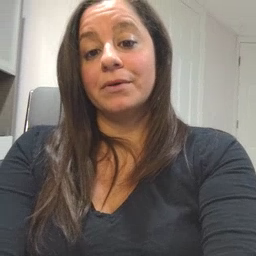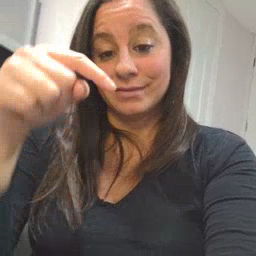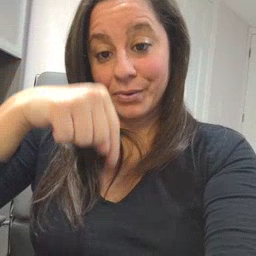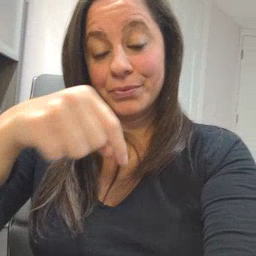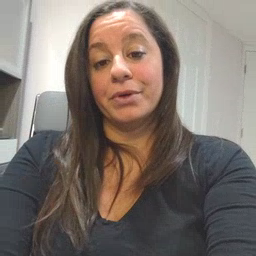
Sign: down